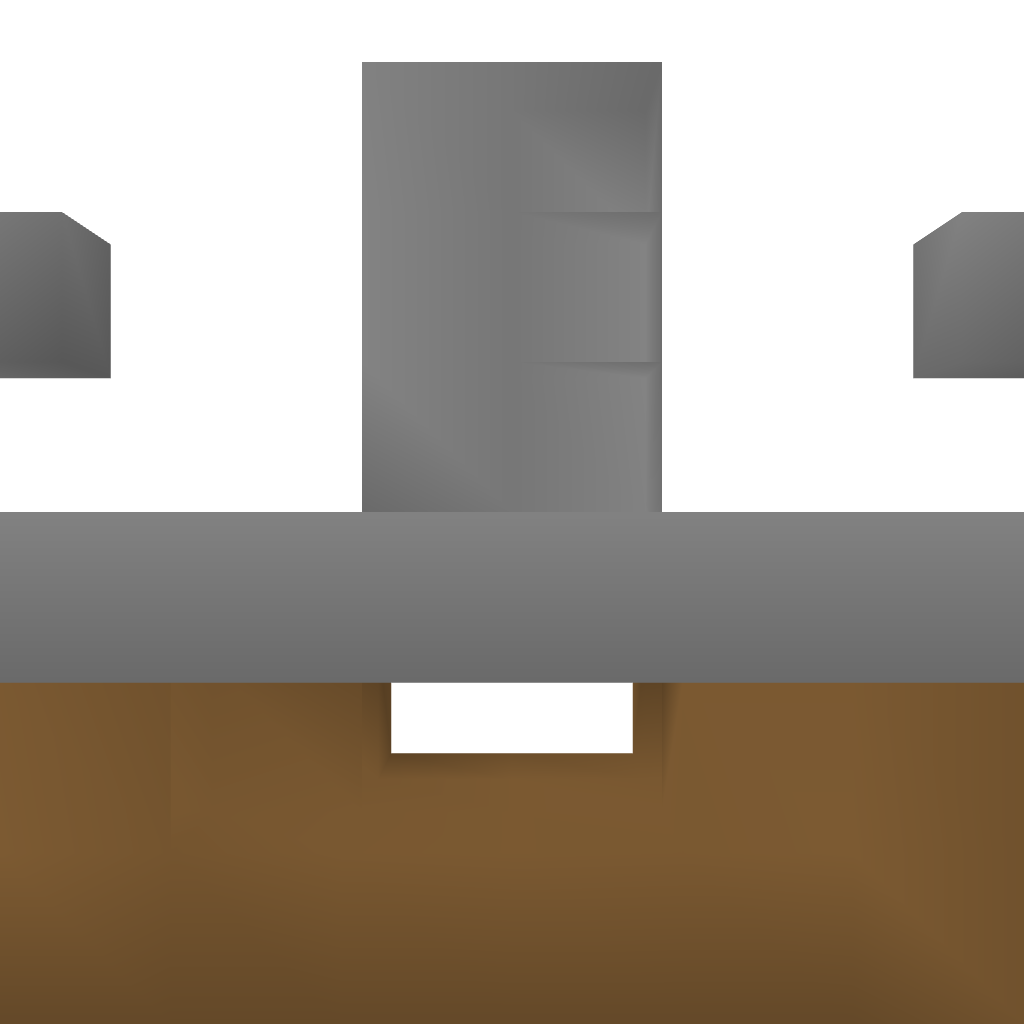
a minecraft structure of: Compact Easy Piston Door bad low quality